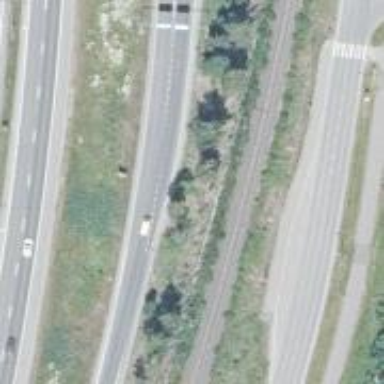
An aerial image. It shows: Motorway link with asphalt surface and embankment.